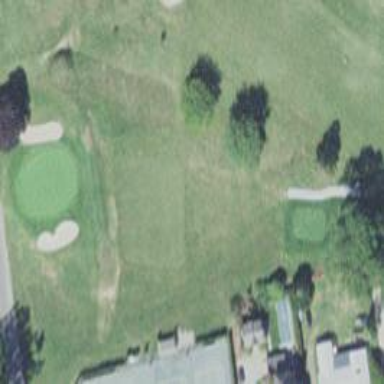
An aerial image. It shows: Golf hole.